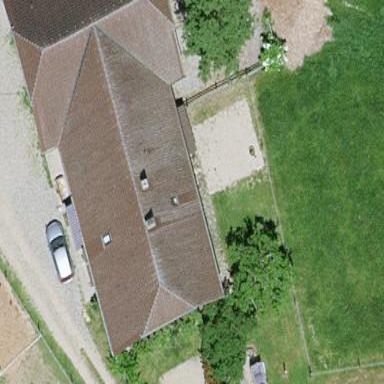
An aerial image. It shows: Farm building.